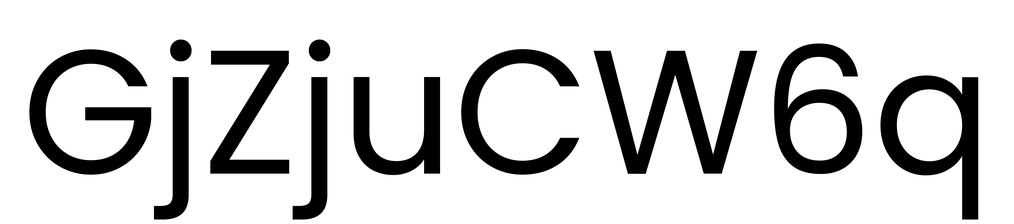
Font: Poppins-Regular